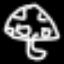
Label: mushroom